Interaction volume radius: 10 \u00c5
Interaction volume height: 15 \u00c5
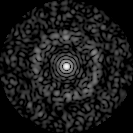
Disorder parameter: 0.8235